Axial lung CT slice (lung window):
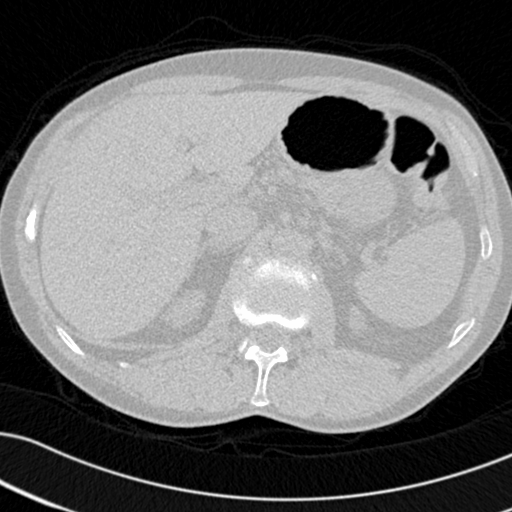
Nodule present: no